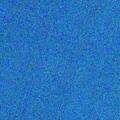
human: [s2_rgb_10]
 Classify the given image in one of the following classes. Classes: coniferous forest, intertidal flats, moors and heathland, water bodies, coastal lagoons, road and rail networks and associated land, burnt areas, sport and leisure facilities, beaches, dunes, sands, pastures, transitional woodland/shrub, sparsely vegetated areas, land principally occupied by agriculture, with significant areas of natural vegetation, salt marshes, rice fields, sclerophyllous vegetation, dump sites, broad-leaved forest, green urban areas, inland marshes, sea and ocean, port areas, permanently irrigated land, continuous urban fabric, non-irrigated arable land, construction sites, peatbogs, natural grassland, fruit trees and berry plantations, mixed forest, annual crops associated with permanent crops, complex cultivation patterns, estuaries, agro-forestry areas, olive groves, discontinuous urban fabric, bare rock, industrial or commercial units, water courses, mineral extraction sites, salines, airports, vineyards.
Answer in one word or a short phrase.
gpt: sea and ocean